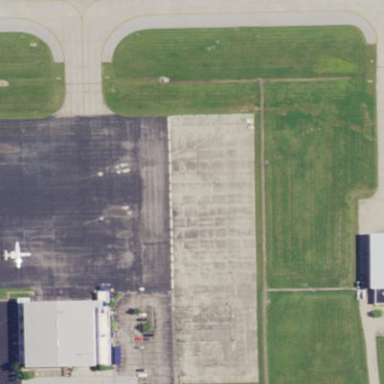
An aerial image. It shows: Apron at the airport.